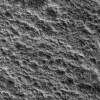
Atmospheric dust classification: not_dusty